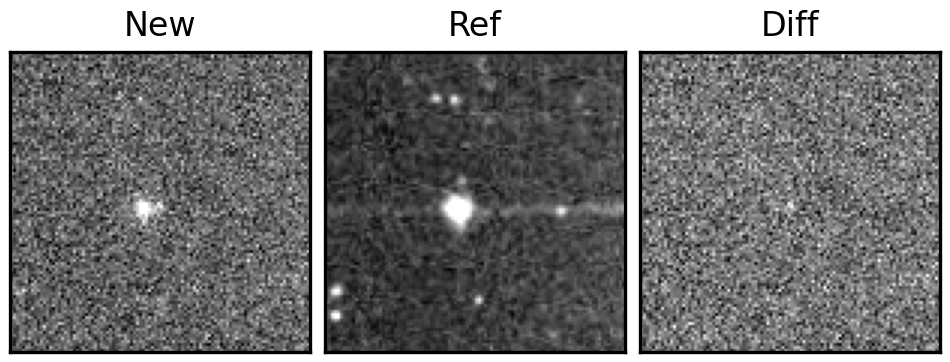
Label: real